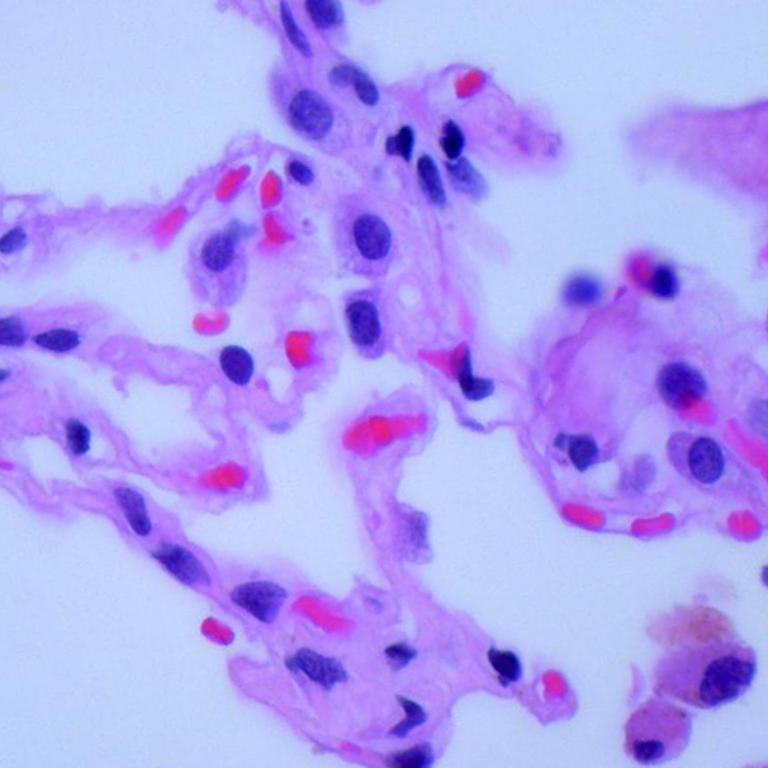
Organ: lung
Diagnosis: benign